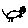
Label: cat